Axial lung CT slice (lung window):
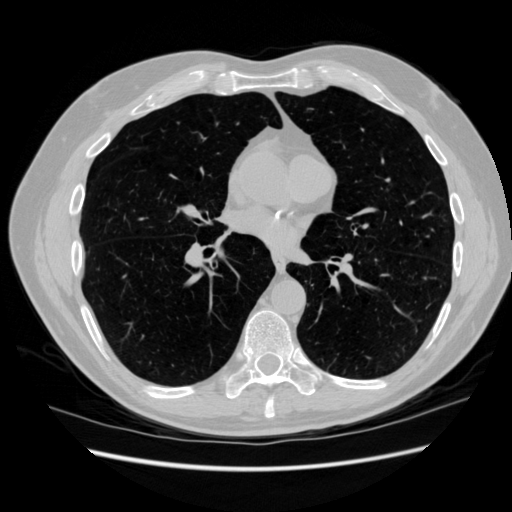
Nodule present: no